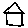
Label: house